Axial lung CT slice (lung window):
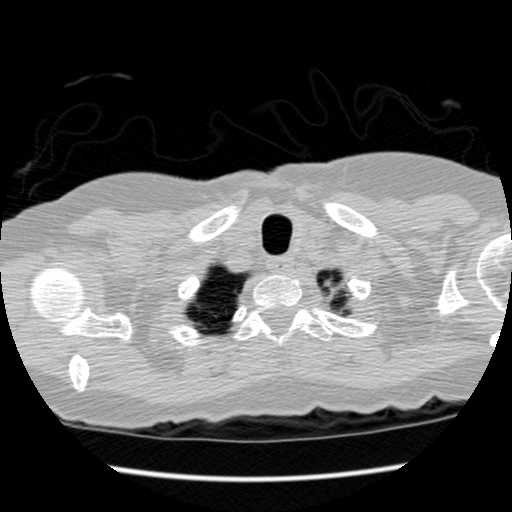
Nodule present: no